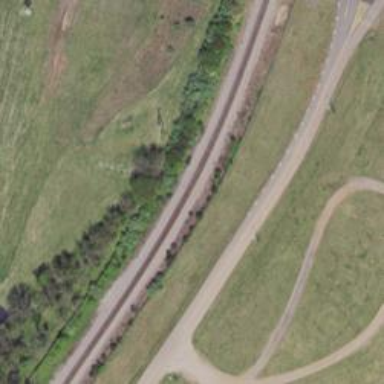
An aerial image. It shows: Railway track.